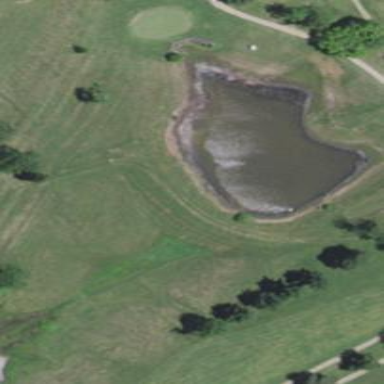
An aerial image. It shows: Water hazard on golf course. The hazard is natural water feature.